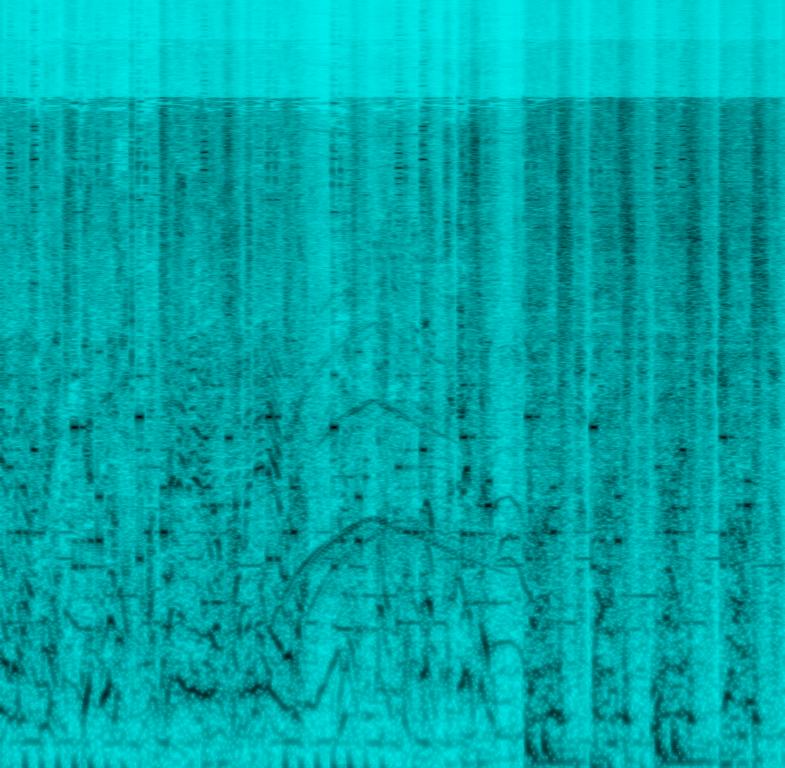
The vocalist raps in a way that is more like a spoken story. The song is upbeat and energetic. The genre of music would be suitably described as rave or jungle music. It's an intense feeling song. The drum beat is simple and comes underneath a variety of sound effects like sirens and beeps.